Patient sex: M
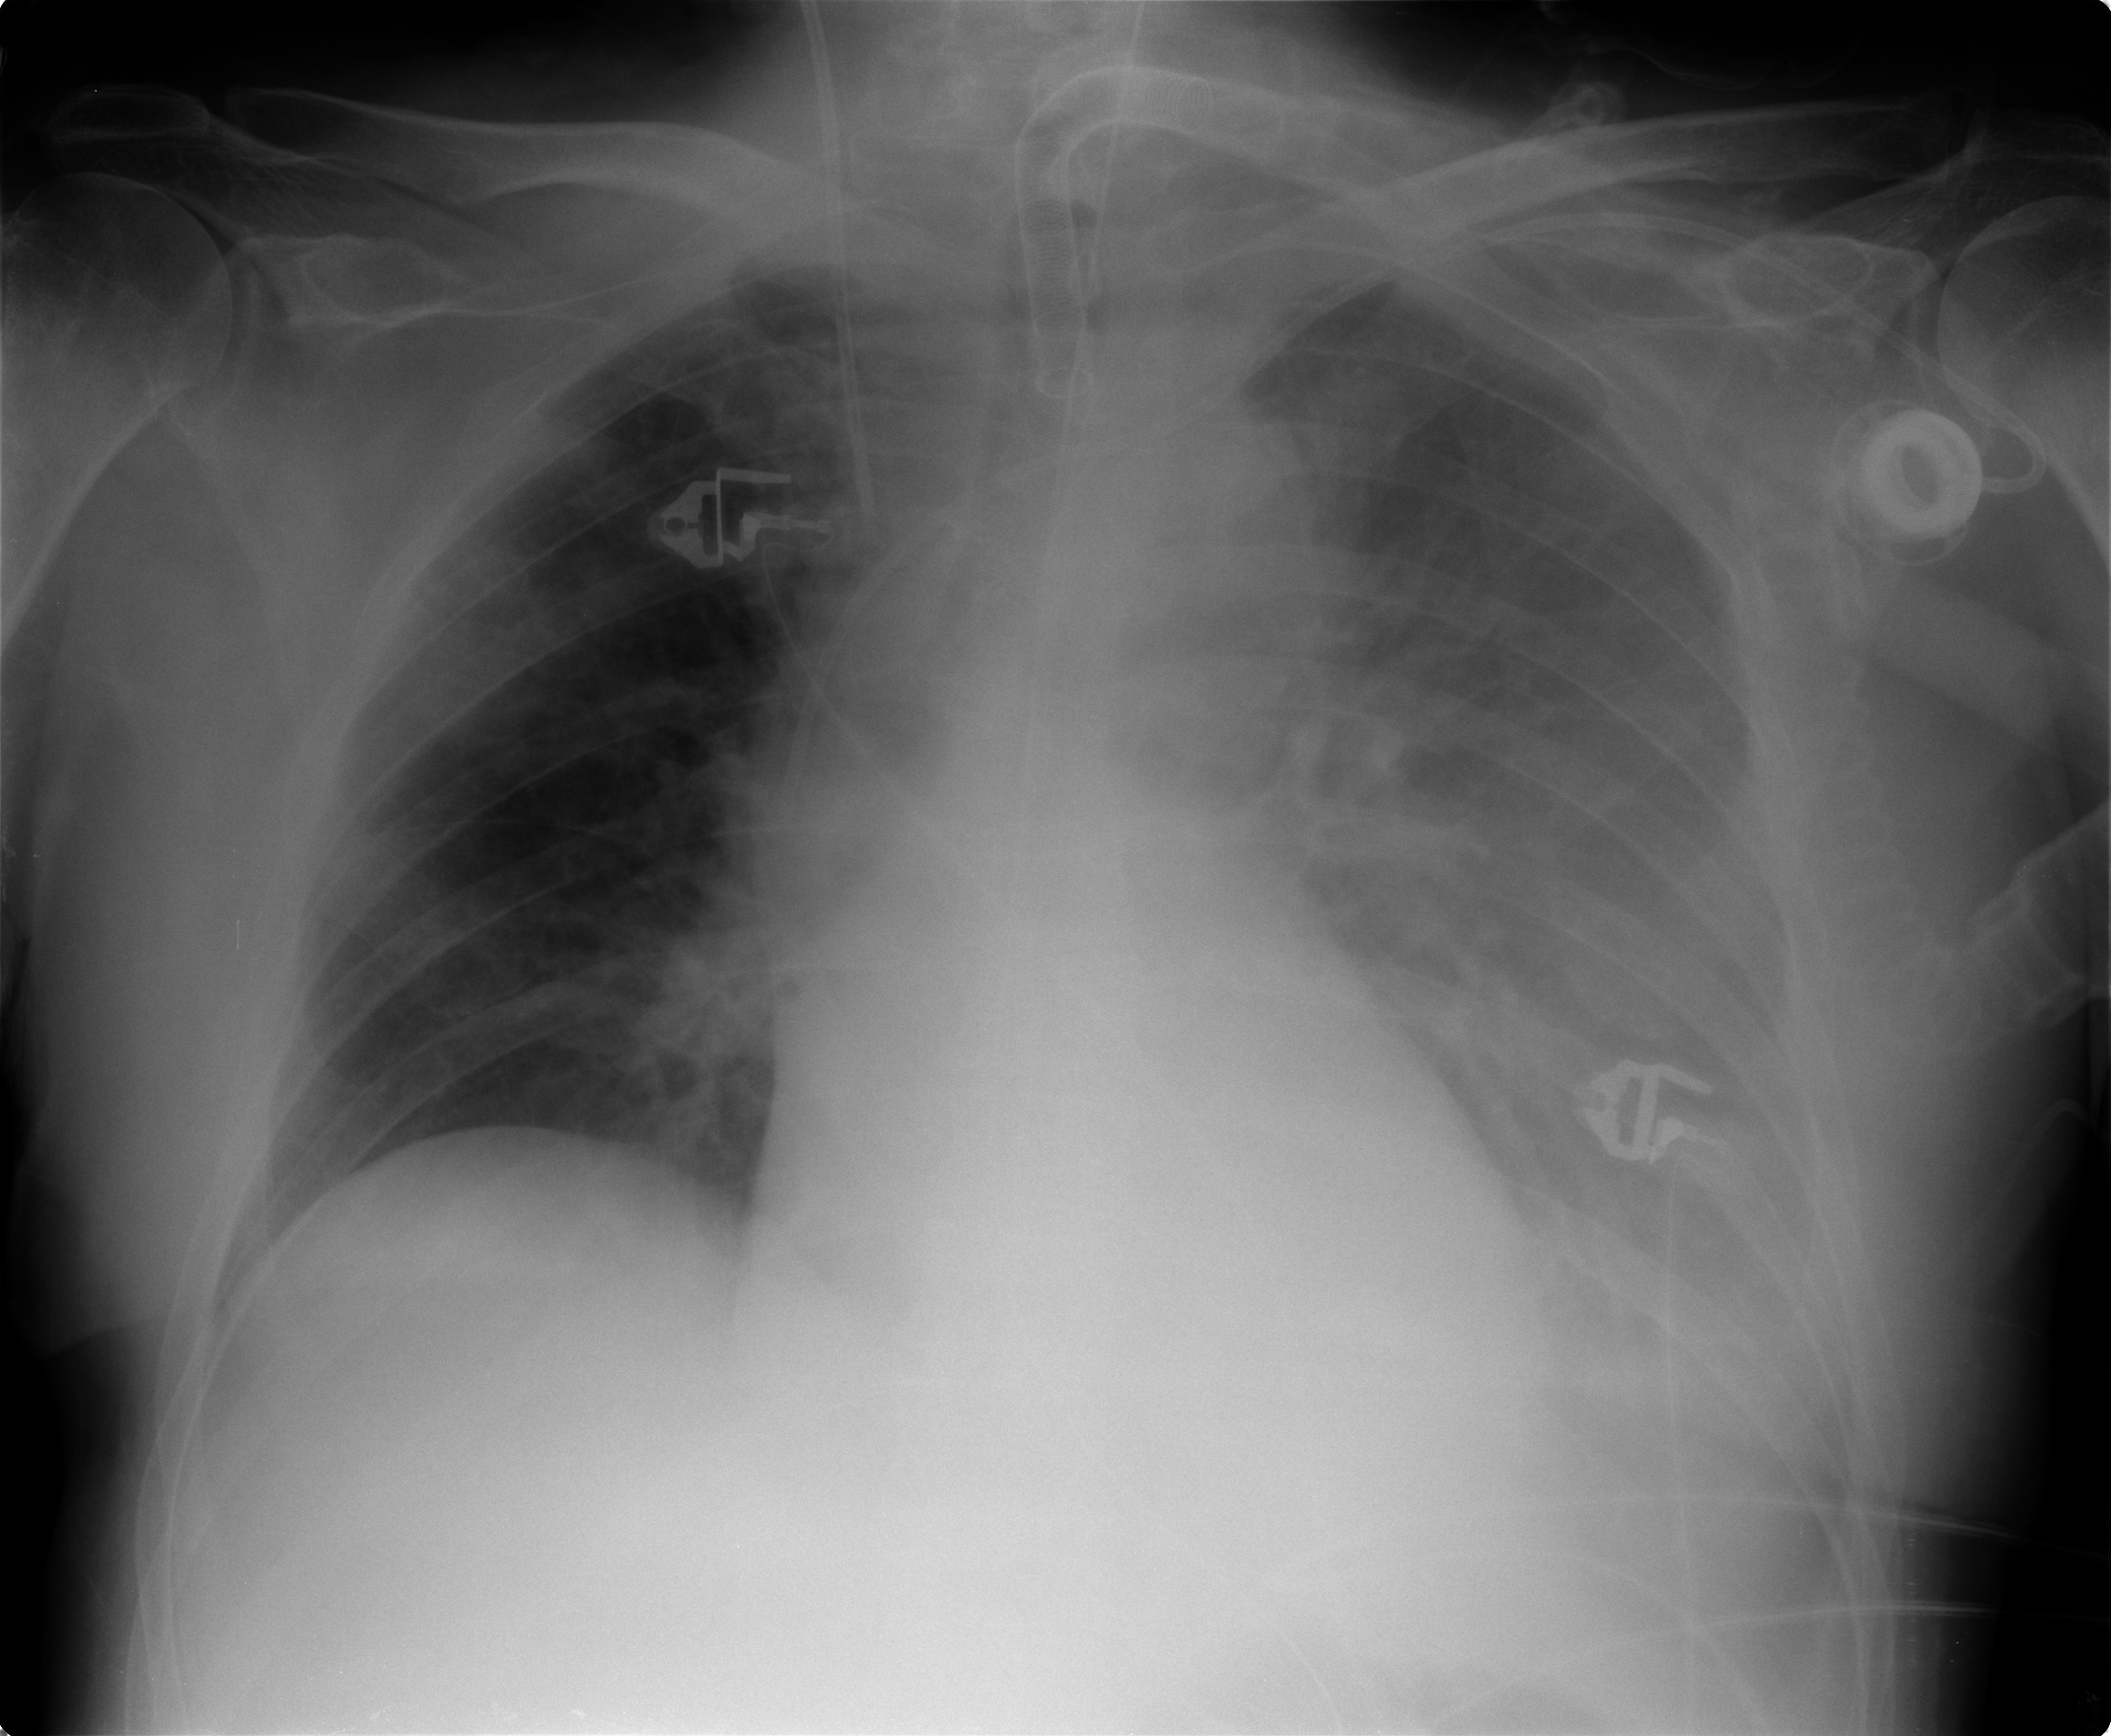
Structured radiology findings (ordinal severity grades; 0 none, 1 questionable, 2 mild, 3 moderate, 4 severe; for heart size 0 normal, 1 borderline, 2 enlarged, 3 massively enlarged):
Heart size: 0
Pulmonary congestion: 1
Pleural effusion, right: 0
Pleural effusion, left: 3
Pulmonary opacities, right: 0
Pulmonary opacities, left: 3
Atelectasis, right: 2
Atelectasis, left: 3